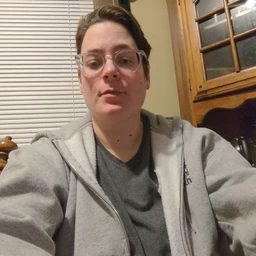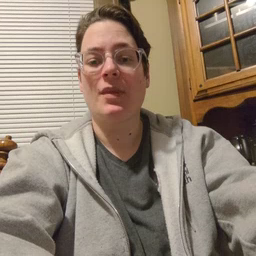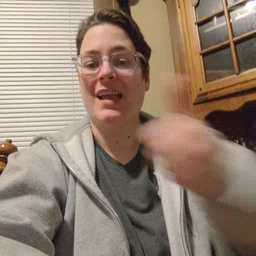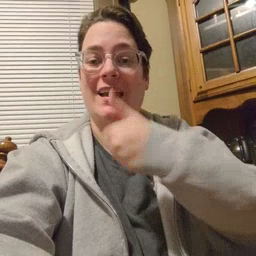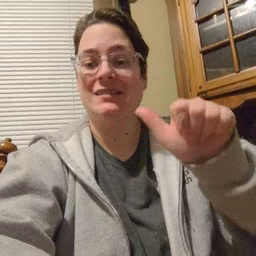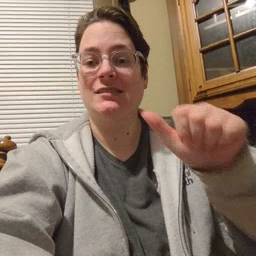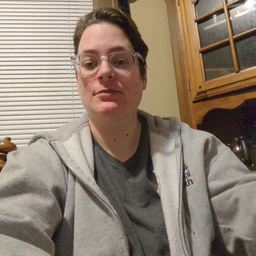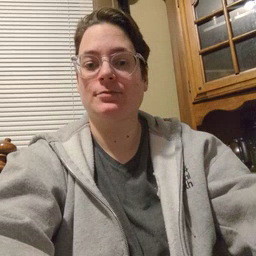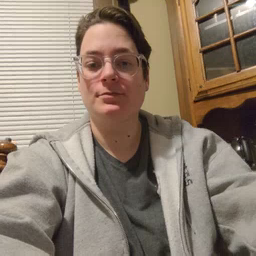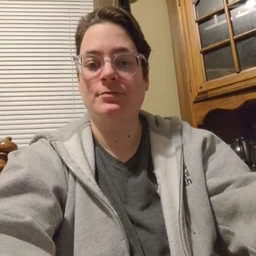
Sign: any